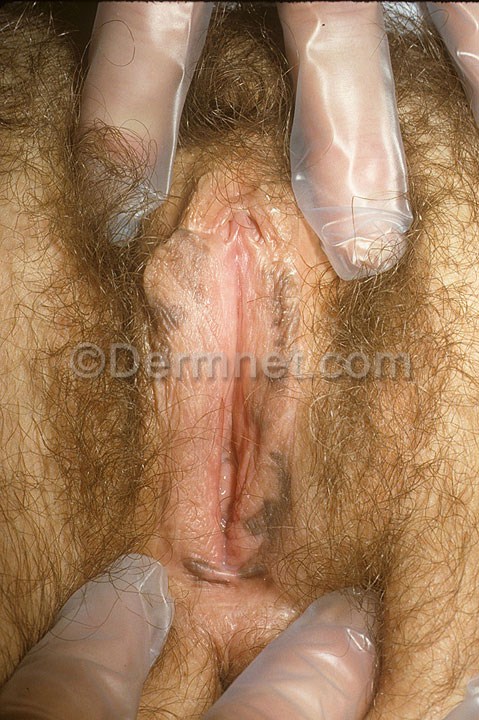
Disease: Psoriasis pictures Lichen Planus and related diseases